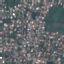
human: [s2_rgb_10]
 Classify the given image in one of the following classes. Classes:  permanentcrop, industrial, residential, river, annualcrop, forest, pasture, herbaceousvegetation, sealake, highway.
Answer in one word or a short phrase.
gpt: Residential